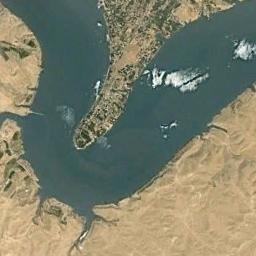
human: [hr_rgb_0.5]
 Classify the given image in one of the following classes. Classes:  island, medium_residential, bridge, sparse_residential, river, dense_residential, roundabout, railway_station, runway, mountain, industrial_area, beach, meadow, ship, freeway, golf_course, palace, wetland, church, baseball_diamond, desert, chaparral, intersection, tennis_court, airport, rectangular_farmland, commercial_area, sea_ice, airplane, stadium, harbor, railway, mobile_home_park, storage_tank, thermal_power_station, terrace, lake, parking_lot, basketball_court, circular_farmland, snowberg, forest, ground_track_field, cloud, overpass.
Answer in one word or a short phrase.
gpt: river